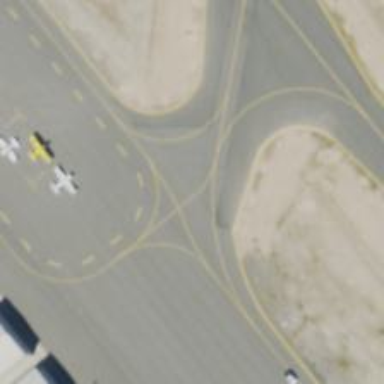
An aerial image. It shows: View of taxiway at the airport.